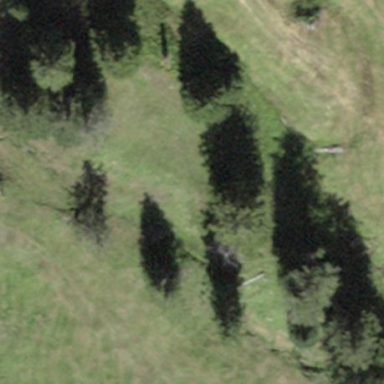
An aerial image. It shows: Beautiful woodland area.